Interaction volume radius: 5 \u00c5
Interaction volume height: 30 \u00c5
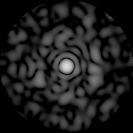
Disorder parameter: 0.8313